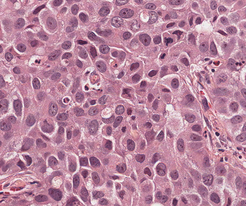
Tumor epithelial tissue: yes
Tumor-associated stroma tissue: no
Normal tissue: no